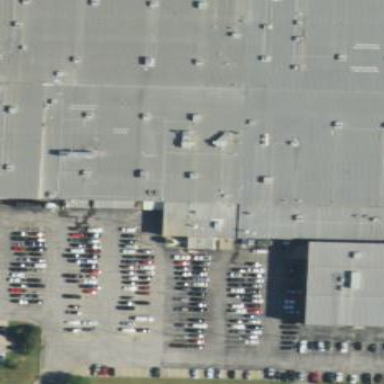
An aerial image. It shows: Factory building with parking area.